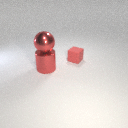
large red metal cylinder below large red metal sphere